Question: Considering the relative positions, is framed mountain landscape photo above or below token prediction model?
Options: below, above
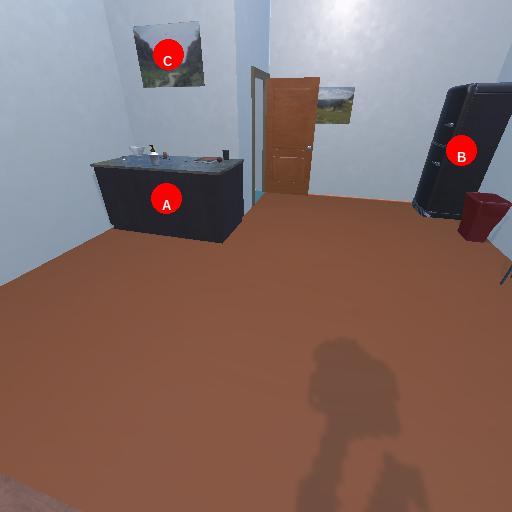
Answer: below